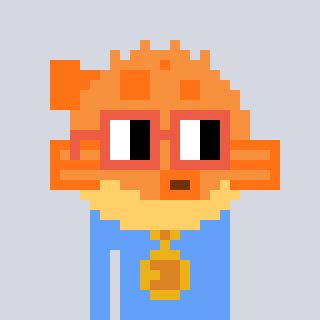
a pixel art character with square orange glasses, a pufferfish-shaped head and a blue-colored body on a cool background